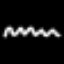
Label: squiggle